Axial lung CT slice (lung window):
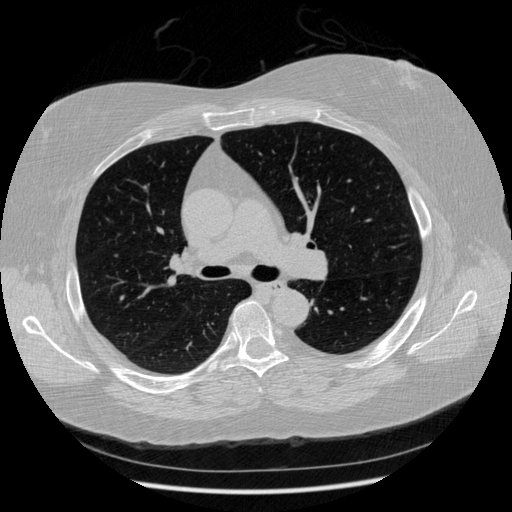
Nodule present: no